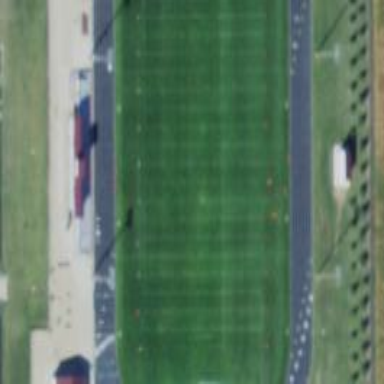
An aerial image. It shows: American football pitch for leisure and sport activities.